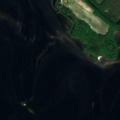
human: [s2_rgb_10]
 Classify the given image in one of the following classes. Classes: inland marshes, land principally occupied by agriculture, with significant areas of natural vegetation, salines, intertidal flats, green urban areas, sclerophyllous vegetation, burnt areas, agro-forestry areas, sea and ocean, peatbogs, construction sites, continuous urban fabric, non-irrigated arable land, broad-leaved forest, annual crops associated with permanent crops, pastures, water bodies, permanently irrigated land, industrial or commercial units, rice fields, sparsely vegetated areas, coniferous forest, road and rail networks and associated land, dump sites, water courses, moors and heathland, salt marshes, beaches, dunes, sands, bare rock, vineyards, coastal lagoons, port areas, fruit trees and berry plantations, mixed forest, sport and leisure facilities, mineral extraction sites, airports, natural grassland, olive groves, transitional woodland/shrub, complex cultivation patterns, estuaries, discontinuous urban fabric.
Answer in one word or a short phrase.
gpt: mixed forest, water bodies